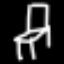
Label: chair